Interaction volume radius: 10 \u00c5
Interaction volume height: 15 \u00c5
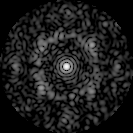
Disorder parameter: 0.7017